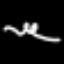
Label: squiggle